Question: I am using the following code to make a simple formular with bootstrap:
'''
<form class="form-inline">
<div class="form-group col-xs-2 col-md-2">
<label for="name" class="control-label">De</label>
<input type="email" value='' id="name" placeholder="Ime">
</div>
<div class="form-group col-xs-2 col-md-2">
<label for="name" class="control-label">A</label>
<input type="email" value='' id="name" placeholder="Ime">
</div>
<div class="form-group col-xs-2 col-md-2">
<label for="name" class="control-label">Depart</label>
<input type="email" value='' id="name" placeholder="Ime">
</div>
<div class="form-group col-xs-2 col-md-2">
<label for="name" class="control-label">Retour</label>
<input type="email" value='' id="name" placeholder="Ime">
</div>
<div class="form-group col-xs-2 col-md-2">
<label for="name" class="control-label"></label>
<button type="submit" class="btn btn-default">recherche</button>
</div>
</form>
'''
But the result is:

So, why is the search button above the other input fields ? Is there a way to recenter it without touching the responsiveness ?
Thank you
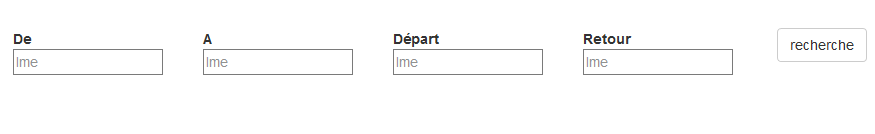
Answer: see snippet below .
first, your 'input' fields were exceding the 'width' of the 'col' . so set 'max-width:100%' to them
second, '.btn' has 'inline-block' style , use 'display:block' instead
let me know if it works for you
'''
input {
max-width:100%
}
.form-group .btn {
display:block;
}
'''
'''
<link href="https://netdna.bootstrapcdn.com/bootstrap/3.0.0/css/bootstrap.min.css" rel="stylesheet"/>
<script src="https://netdna.bootstrapcdn.com/bootstrap/3.0.0/js/bootstrap.min.js"></script>
<form class="form-inline">
<div class="form-group col-xs-2 col-md-2">
<label for="name" class="control-label">De</label>
<input type="email" value='' id="name" placeholder="Ime">
</div>
<div class="form-group col-xs-2 col-md-2">
<label for="name" class="control-label">A</label>
<input type="email" value='' id="name" placeholder="Ime">
</div>
<div class="form-group col-xs-2 col-md-2">
<label for="name" class="control-label">Depart</label>
<input type="email" value='' id="name" placeholder="Ime">
</div>
<div class="form-group col-xs-2 col-md-2">
<label for="name" class="control-label">Retour</label>
<input type="email" value='' id="name" placeholder="Ime">
</div>
<div class="form-group col-xs-2 col-md-2">
<label for="name" class="control-label"></label>
<button type="submit" class="btn btn-default">recherche</button>
</div>
</form>
'''